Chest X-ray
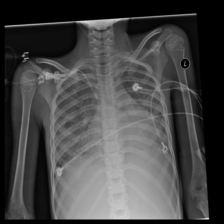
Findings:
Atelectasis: negative
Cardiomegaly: negative
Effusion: negative
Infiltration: positive
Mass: negative
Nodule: negative
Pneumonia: negative
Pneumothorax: negative
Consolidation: negative
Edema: negative
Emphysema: negative
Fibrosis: negative
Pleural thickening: negative
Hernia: negative